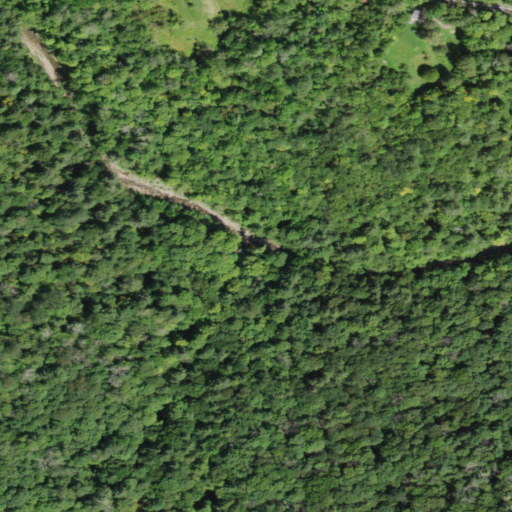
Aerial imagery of valley in New York named Hanging Birds Nest containing deciduous forest, mixed forest, woody wetlands, and open development